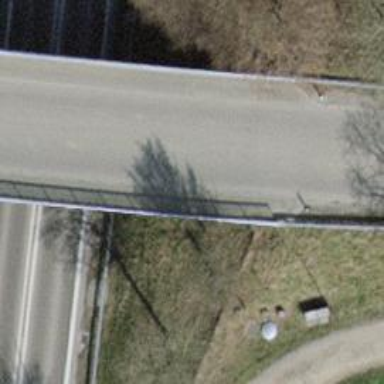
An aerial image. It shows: Unpaved unclassified road crossing paved bridge.